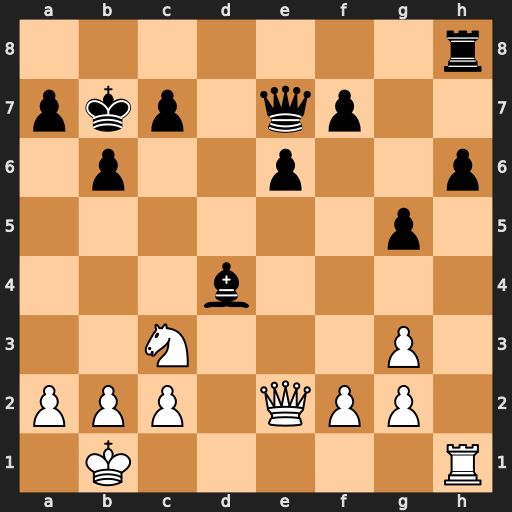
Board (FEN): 7r/pkp1qp2/1p2p2p/6p1/3b4/2N3P1/PPP1QPP1/1K5R
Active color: w
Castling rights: -
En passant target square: -
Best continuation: Qe4+ Kb8 Qxd4